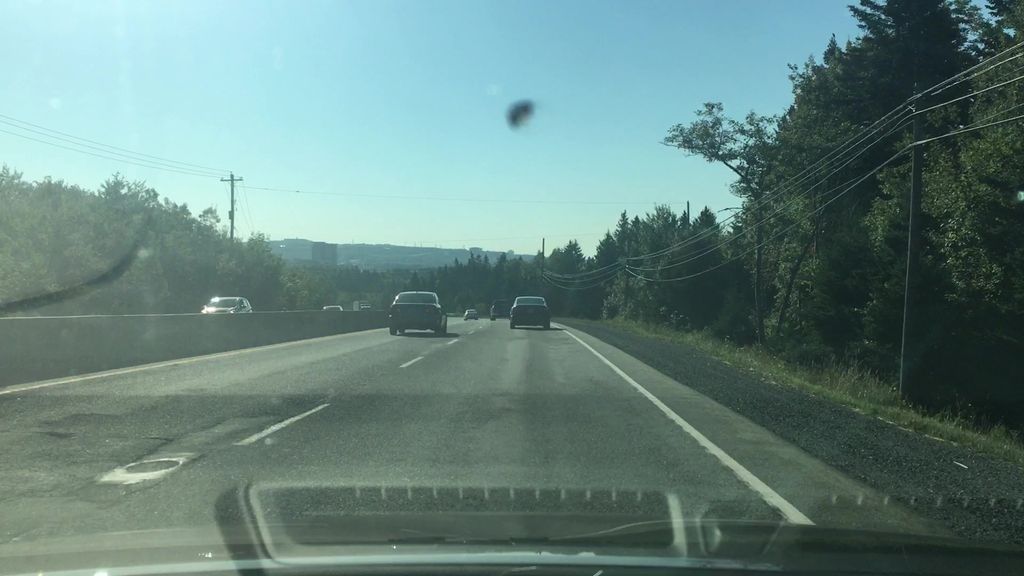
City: halifax